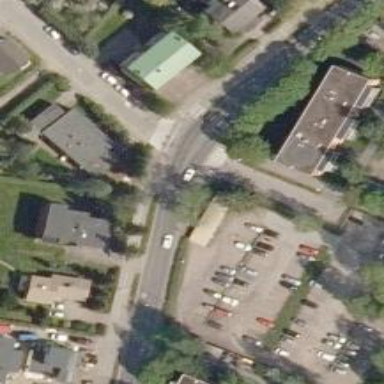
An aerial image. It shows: Road with "give way" sign.